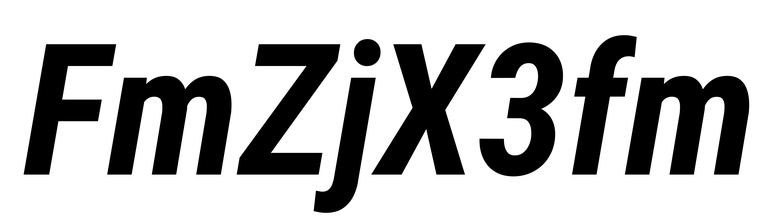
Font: Roboto-Italic_Condensed_Bold_Italic